Current action and preconditions to check: trajectory_clear

Your task: For each precondition in the list above, predict whether it will hold at this action.

Consider the current scene as observed from the mobile robot's camera, and analyze the predicted future states of all dynamic agents (e.g., people, animals, vehicles, or any moving entities) within the NEXT SECOND.

IMPORTANT: Only answer "very likely" if you are absolutely certain—based on strong, clear evidence—that a dynamic agent will violate the precondition in the predicted future state. Do NOT answer "very likely" for unlikely, ambiguous, or low-probability risks.

Ask yourself for each precondition: Is there a high probability, with clear and convincing evidence, that the predicted future states of any dynamic agent will interfere with the predicted future state of the currently executing action within the NEXT SECOND, causing that precondition to fail?

Assess the risk level based on these predictions. Use "likely" or "very likely" if motions create a clear risk of interference.

Use "neutral" or "improbable" if agents are nearby but their predicted paths are clearly diverging or non-conflicting.

Failure Risk Categories: "very improbable", "improbable", "neutral", "likely", "very likely"

Answer Format: Output ONLY the probability_of_failure value from these categories: "very improbable", "improbable", "neutral", "likely", "very likely"

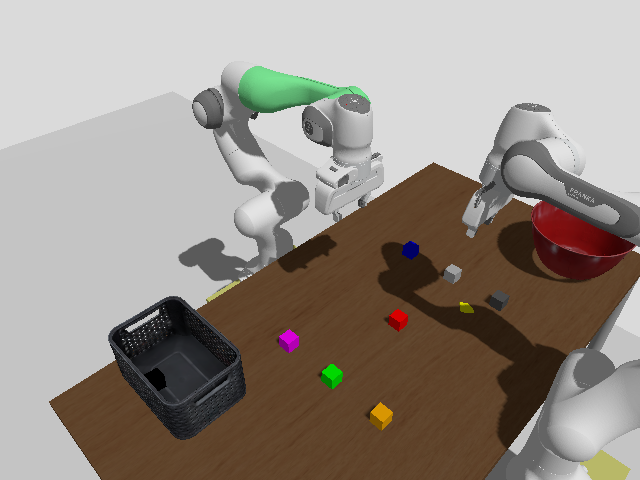

Answer: improbable